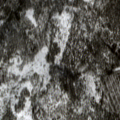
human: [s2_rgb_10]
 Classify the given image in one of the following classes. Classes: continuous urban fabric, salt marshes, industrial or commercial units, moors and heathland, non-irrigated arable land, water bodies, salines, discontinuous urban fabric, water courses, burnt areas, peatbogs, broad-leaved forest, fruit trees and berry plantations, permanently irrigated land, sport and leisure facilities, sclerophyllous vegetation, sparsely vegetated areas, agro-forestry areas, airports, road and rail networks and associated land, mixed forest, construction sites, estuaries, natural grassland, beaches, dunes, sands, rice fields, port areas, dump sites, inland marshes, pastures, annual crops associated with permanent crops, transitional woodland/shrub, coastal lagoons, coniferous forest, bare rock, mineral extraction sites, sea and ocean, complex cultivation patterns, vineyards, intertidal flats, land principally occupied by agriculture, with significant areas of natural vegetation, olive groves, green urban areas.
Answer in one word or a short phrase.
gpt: coniferous forest, mixed forest